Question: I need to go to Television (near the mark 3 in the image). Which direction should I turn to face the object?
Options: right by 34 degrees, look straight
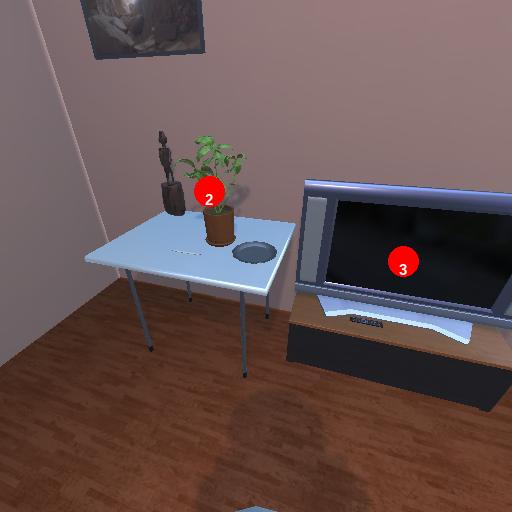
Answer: right by 34 degrees